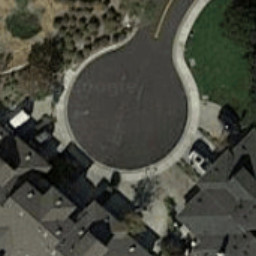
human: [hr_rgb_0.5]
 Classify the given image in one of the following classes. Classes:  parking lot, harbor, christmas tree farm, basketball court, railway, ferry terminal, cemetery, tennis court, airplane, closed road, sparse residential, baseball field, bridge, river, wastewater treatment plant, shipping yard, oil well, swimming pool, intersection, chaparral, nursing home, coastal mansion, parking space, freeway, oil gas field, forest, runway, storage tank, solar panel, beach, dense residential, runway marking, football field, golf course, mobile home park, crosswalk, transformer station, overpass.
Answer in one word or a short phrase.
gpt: closed road